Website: macys
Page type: customer-info-address
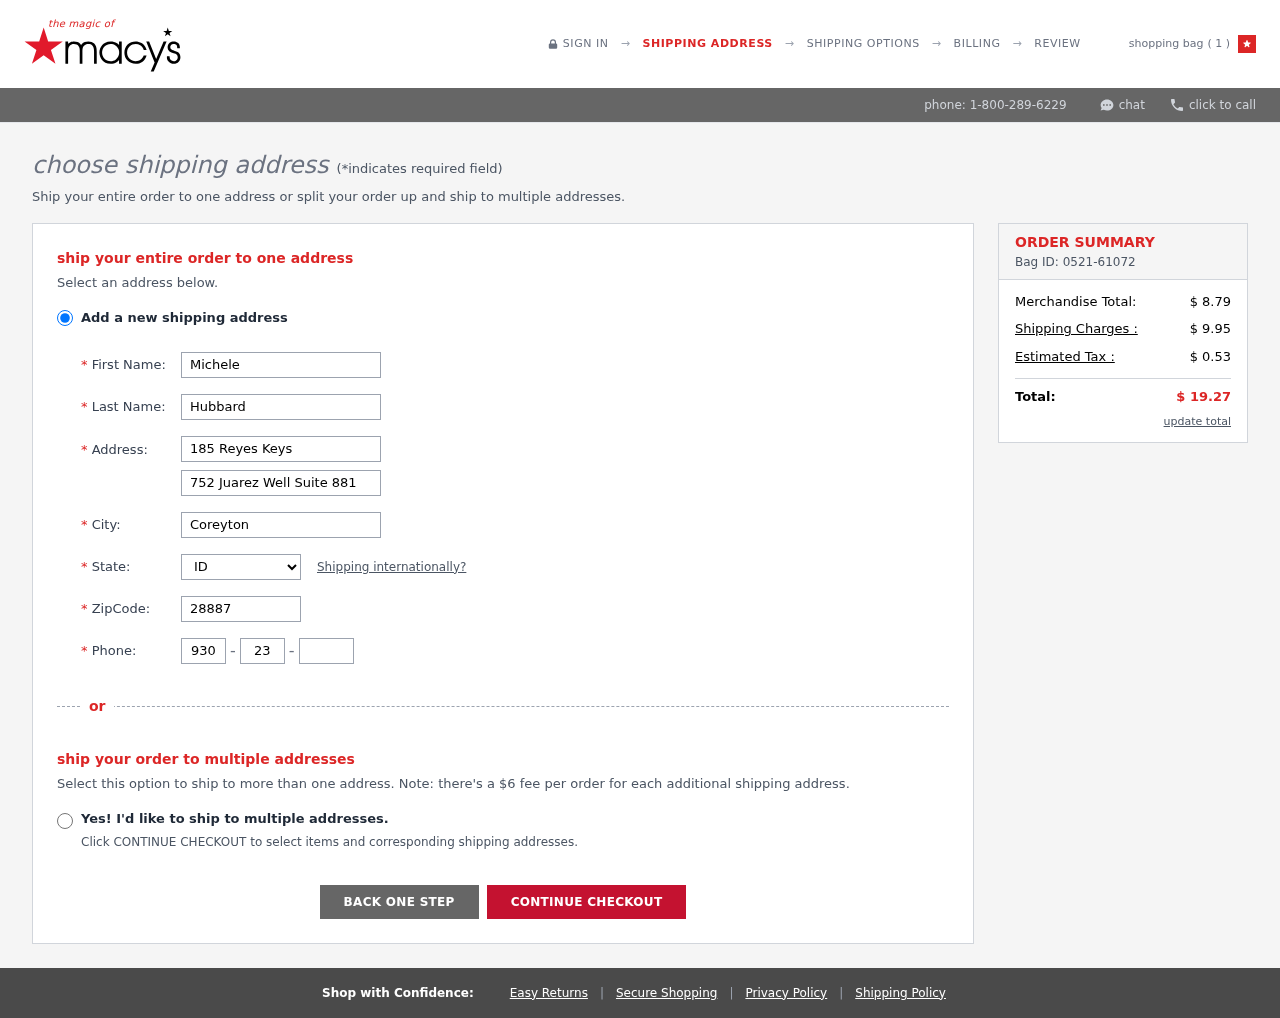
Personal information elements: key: PII_CITY
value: Coreyton
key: PII_FIRSTNAME
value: Michele
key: PII_LASTNAME
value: Hubbard
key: PII_PHONE_AREA
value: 930
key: PII_PHONE_PREFIX
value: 234
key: PII_PHONE_SUFFIX
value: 1174
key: PII_POSTCODE
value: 28887
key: PII_STATE_ABBR
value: ID
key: PII_STREET
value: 185 Reyes Keys
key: PII_STREET2
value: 752 Juarez Well Suite 881
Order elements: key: ORDER_NUM_ITEMS
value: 1
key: ORDER_ID
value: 0521-61072
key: ORDER_SUBTOTAL
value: $ 8.79
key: ORDER_SHIPPING_COST
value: $ 9.95
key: ORDER_TAX
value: $ 0.53
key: ORDER_TOTAL
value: $ 19.27